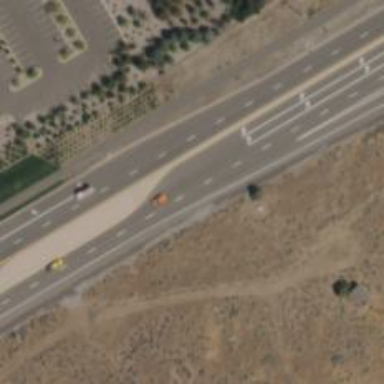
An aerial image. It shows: Asphalt trunk highway classified as expressway.